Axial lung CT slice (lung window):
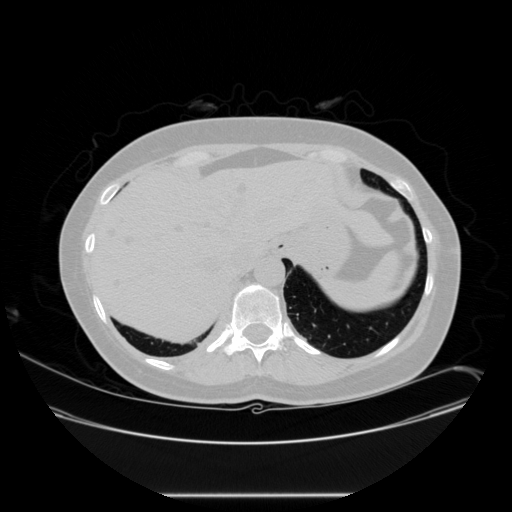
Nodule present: no